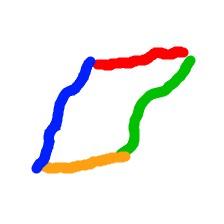
Shape: parallelogram